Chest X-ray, PA view. Patient: 14 years old, sex F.
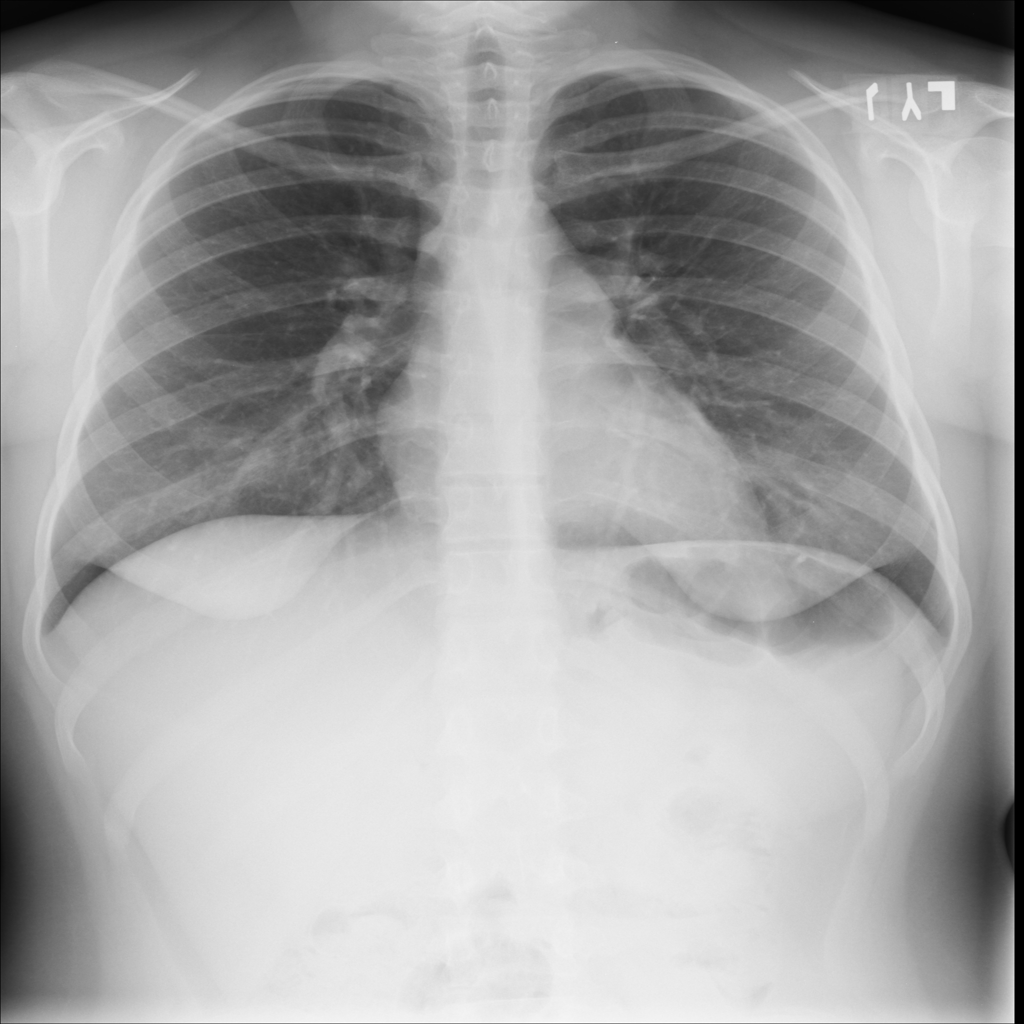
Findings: No Finding